Question: Im trying to launch glassfish-4 using glassfish-eclipse-plugin. Unfortunately it does not seem to recognize the JDK-8 Release candidate i just installed (The "Finish" button stays disabled).

Finish button will be enabled if i select a java 7 jdk
Is there any options to work around this?
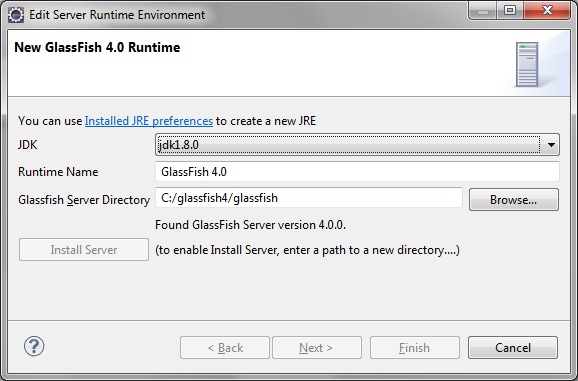
Answer: Now Lambda support works "out-of-the-box" if using below combination of software
<URL>
<URL>
<URL>